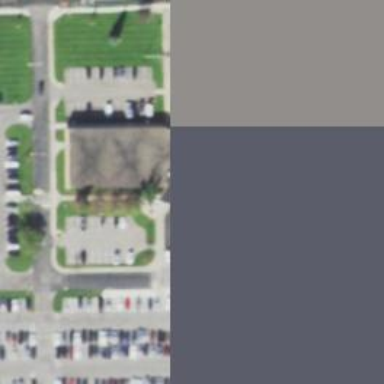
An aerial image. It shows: Public building.